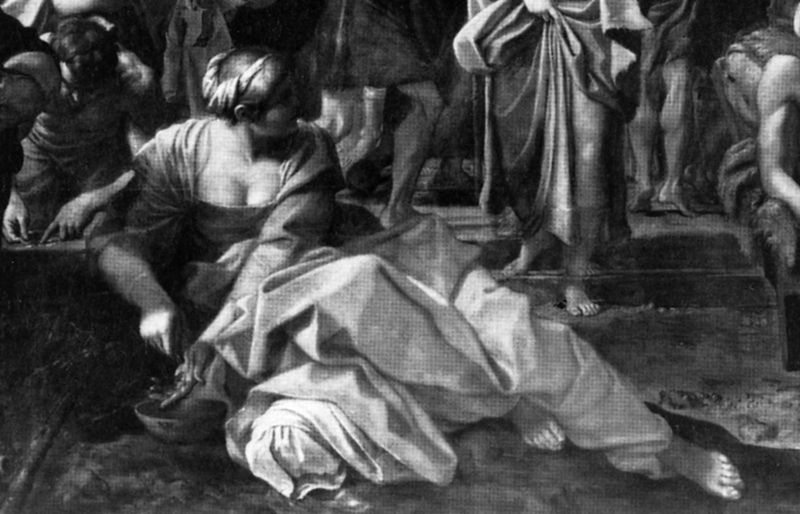
Titel: Der Heilige Rochus verteilt Almosen
Künstler: Annibale Carracci
Institution: Dresden, Gemäldegalerie
Schlagwörter: fuß, gemälde, kopf, mann, rubens, schatten, wasser, weiß, frauen, menschen, ausschnitt, brust, busen, frau, geste, kleid, schwarz, tuch, rock, arm, falten, schale, schüssel, hände, gewand, sitzend, dekollete, dekolletee, dekollte, dekoltee, renaissance, statue, beine, brüste, füße, liegen, treppe, weib, zeigefinger, detail, faltenwurf, liegend, zeigen, kelid, barfuss, cour, geld, schwarz-weiß, blanc, noir, ölmalerei, gedreht, christlich, kniend, fall, dekolltee, bettlerin, deuten, femme, bauschig, antikisch, rafael, raffael, susanna, titten, mythisch, faltenwurd, renaissanse, möpse, peuple, bonne, rue, personnes, schaut weg, pauvre, renesans, sählen